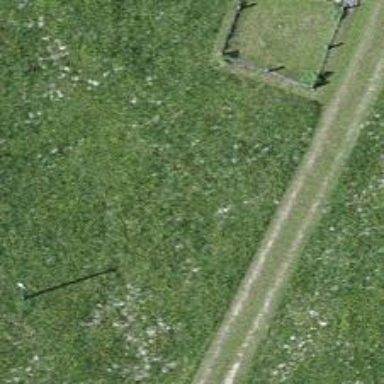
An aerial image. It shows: Path.